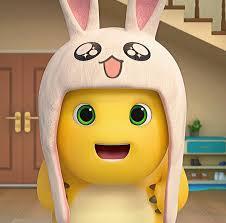
Label: nailong